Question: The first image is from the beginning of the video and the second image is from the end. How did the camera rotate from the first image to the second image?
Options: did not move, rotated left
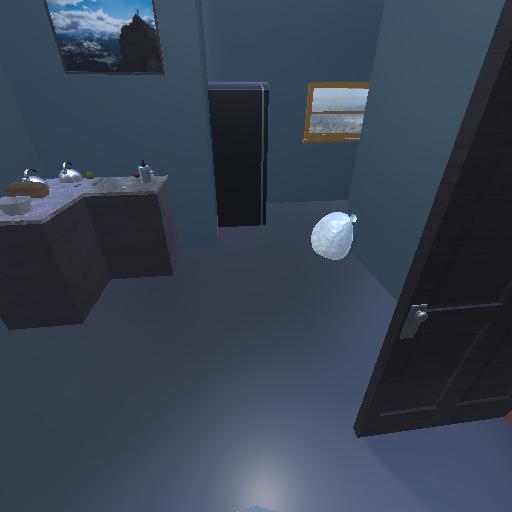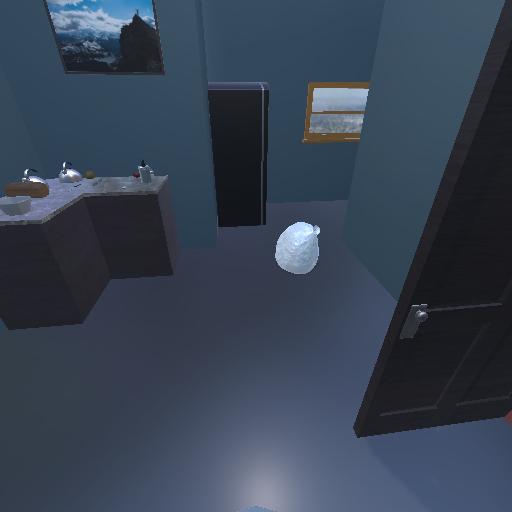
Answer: did not move